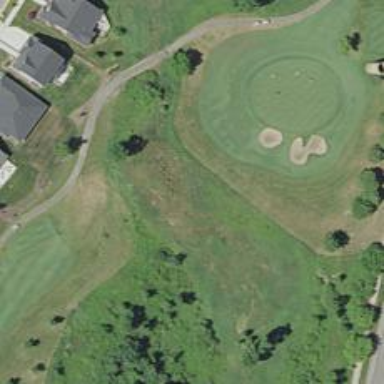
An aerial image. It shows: Grassy area designated as golf fairway.